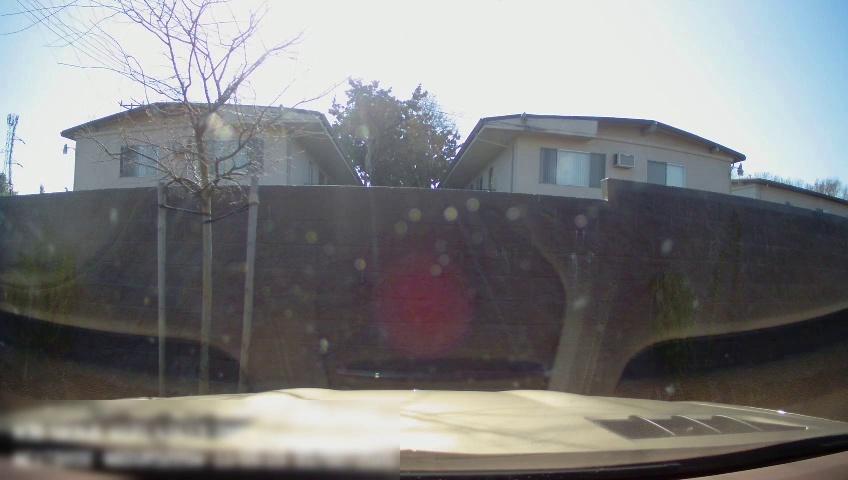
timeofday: Day
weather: Sunny